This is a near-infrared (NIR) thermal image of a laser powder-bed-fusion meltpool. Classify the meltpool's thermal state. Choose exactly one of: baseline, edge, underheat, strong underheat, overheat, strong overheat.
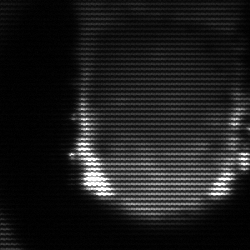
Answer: baseline